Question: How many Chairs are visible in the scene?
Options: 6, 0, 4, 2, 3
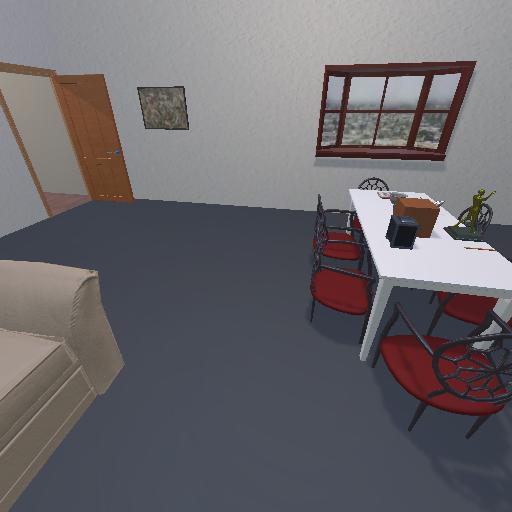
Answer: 6